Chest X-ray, AP view. Patient: 46 years old, sex M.
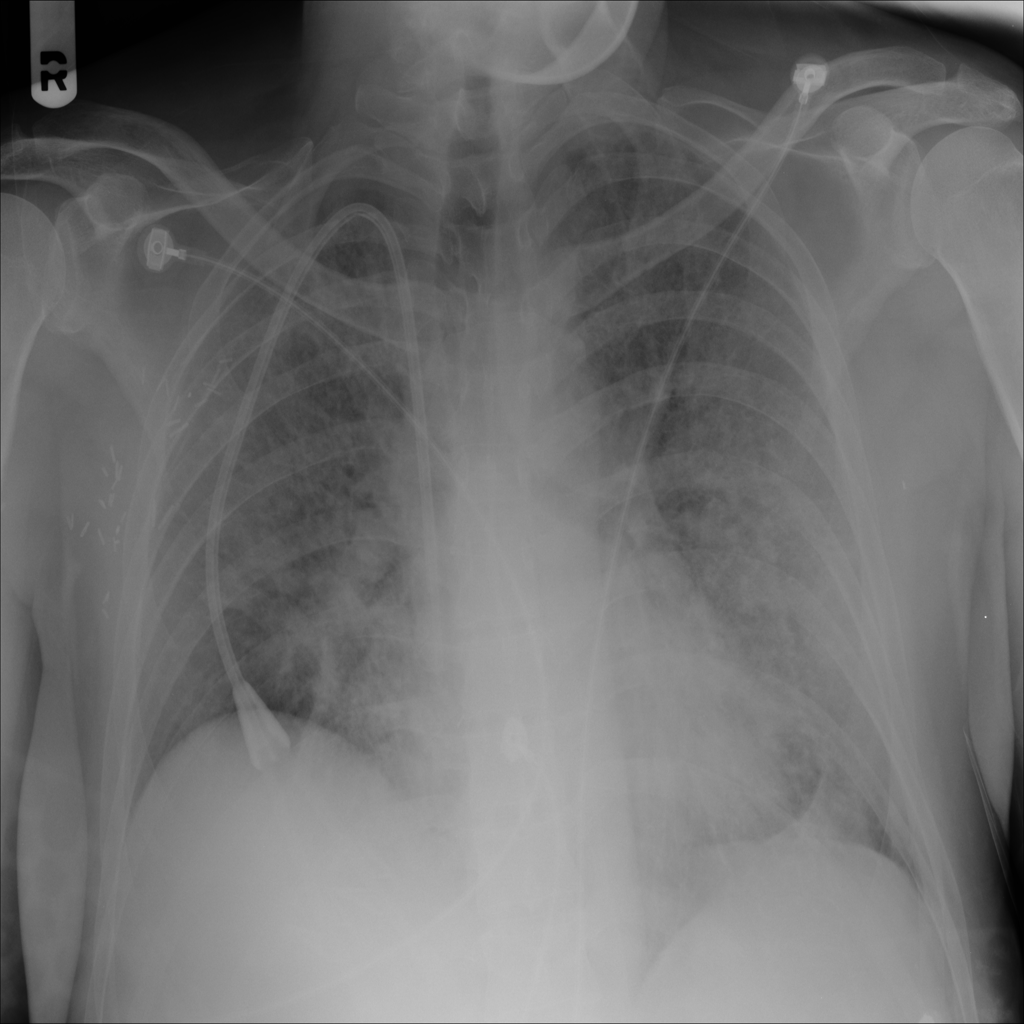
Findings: Edema